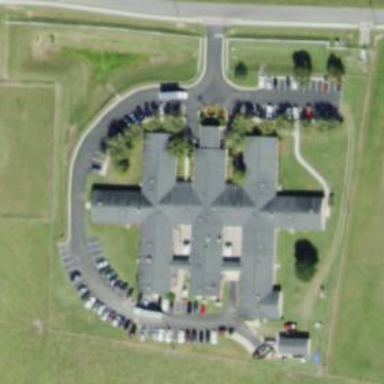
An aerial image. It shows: Hospital.